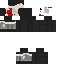
A male skeleton skin with dark skin, wearing brown helmet dressed in a red armor chest and black pants, featuring a closed mouth.